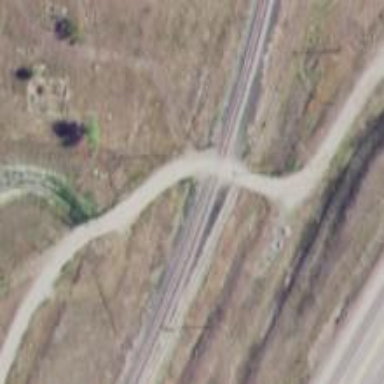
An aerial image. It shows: Rail spur service.